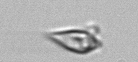
Label: Oxytoxum